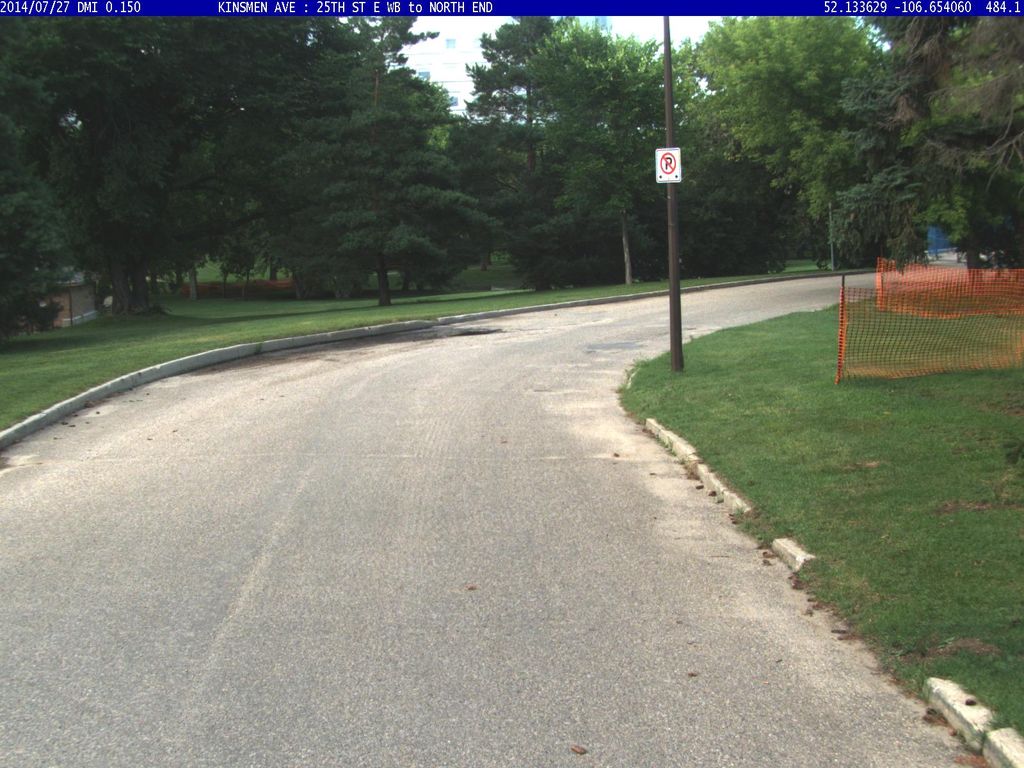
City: saskatoon